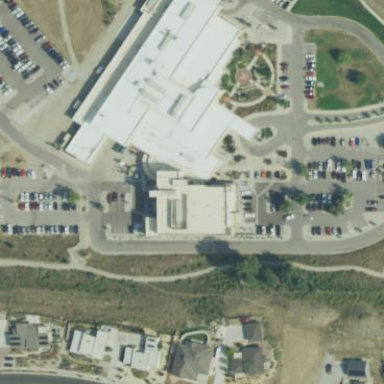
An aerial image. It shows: Hospital building.